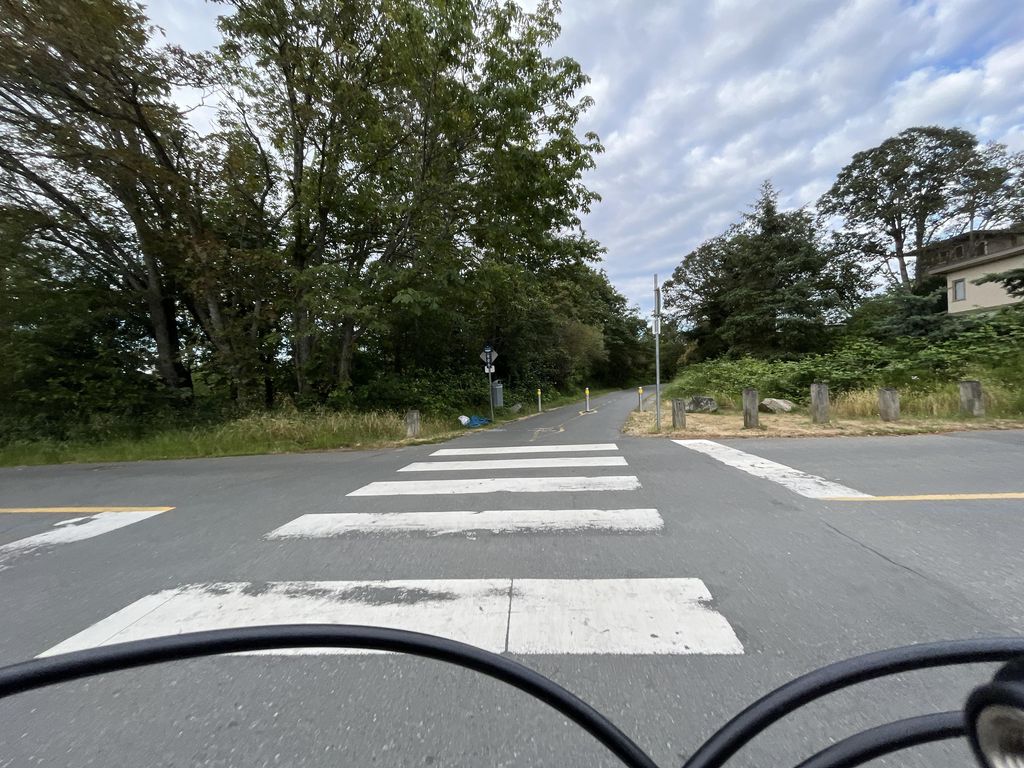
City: victoria